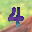
Label: 4